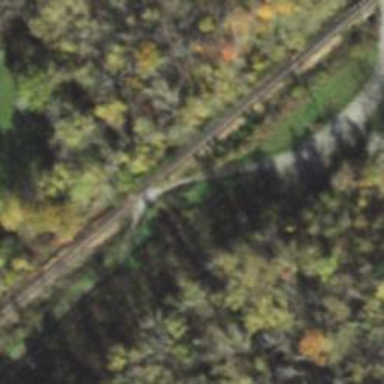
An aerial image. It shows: Culvert tunnel.